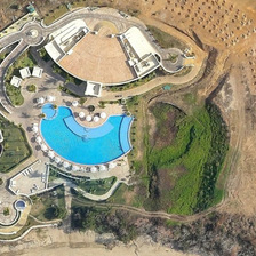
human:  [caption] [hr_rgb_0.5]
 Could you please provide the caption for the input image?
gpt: beside the swimming pool is a green plant .

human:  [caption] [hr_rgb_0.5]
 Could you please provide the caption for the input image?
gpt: pool resort is curved.

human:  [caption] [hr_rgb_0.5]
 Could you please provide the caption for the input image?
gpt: The swimming pool resort is curved.

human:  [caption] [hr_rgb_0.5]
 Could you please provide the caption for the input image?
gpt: The pool resort is curved.

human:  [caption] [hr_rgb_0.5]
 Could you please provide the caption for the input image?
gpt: beside the swimming pool is a green plant .